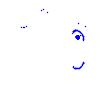
Particle: pion